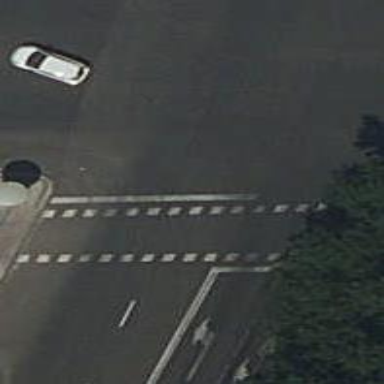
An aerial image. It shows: Zebra crossing with traffic signals. The crossing is marked by traffic lights.